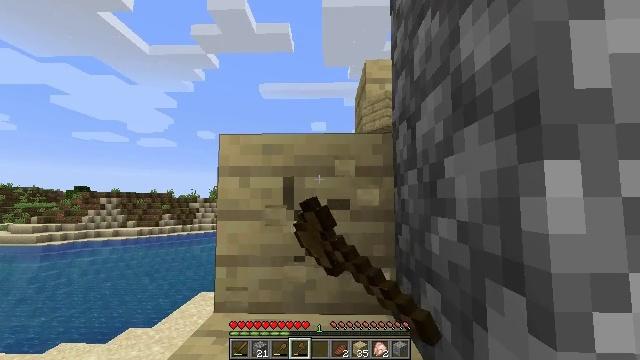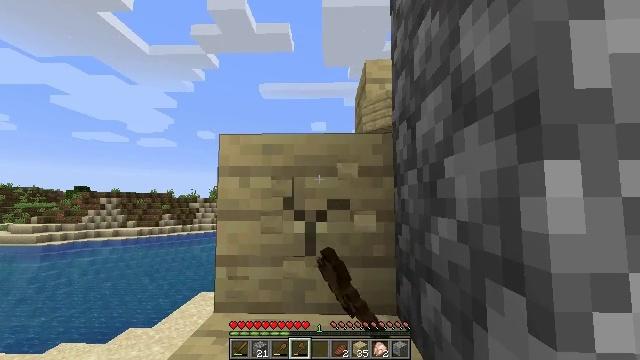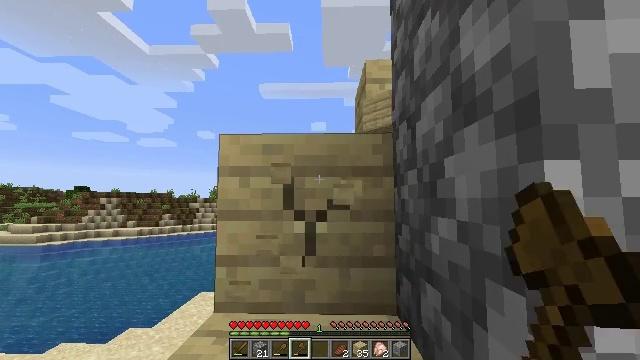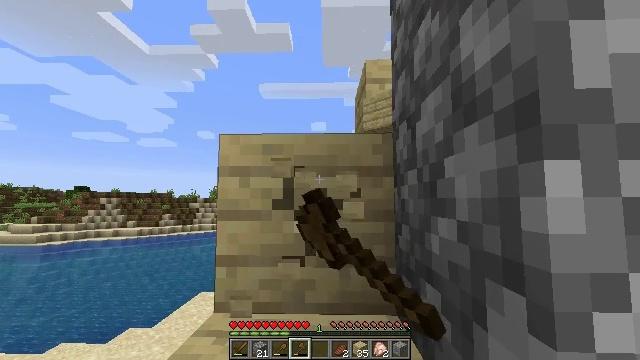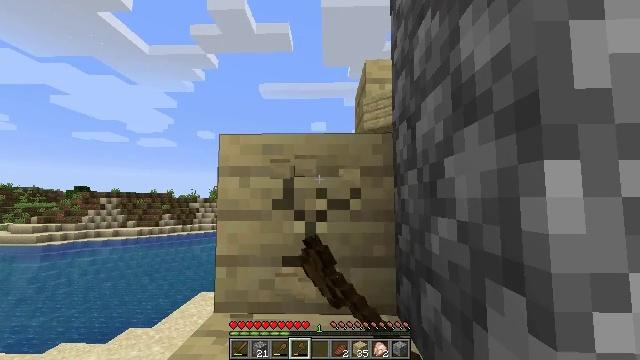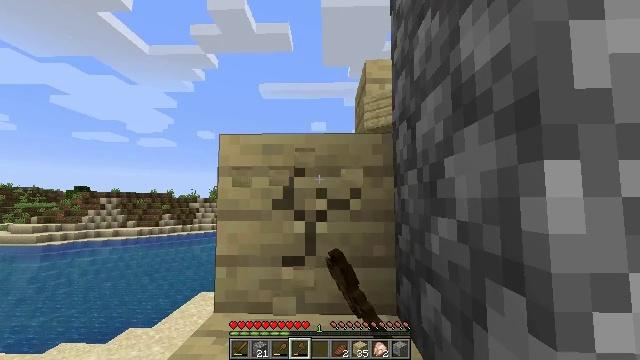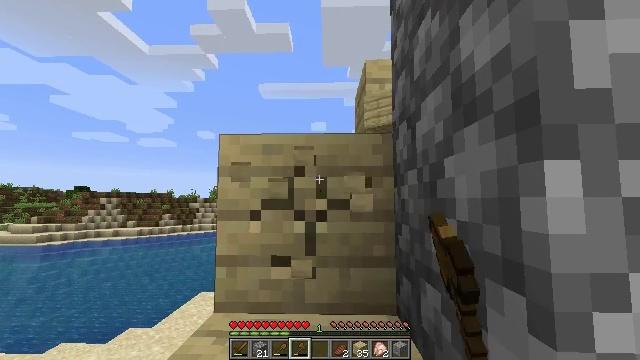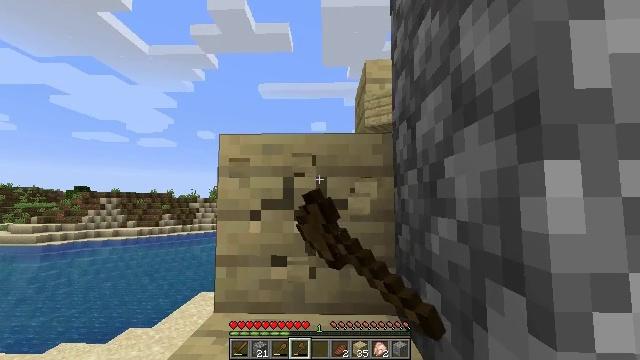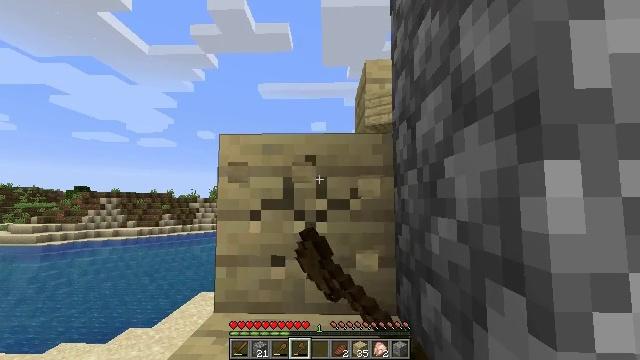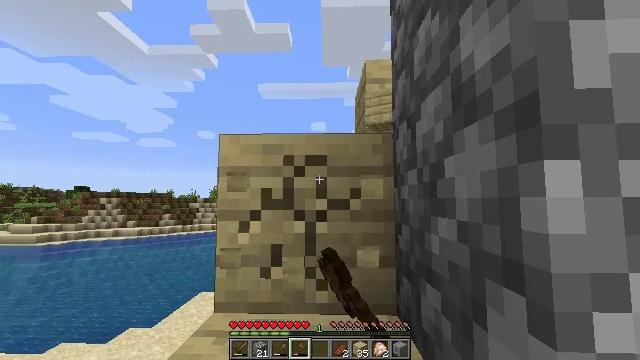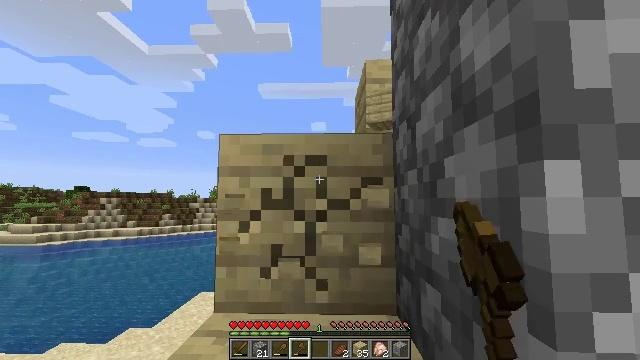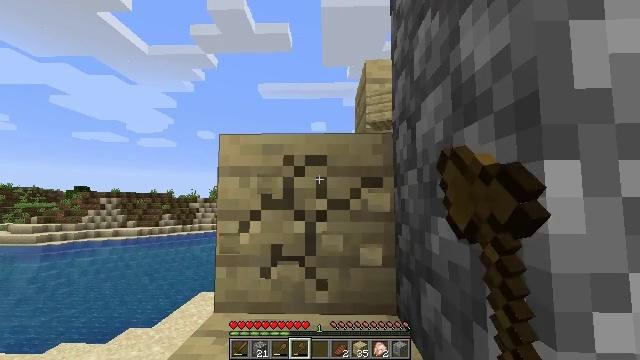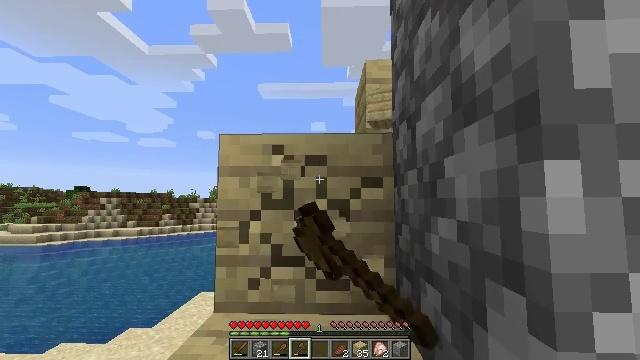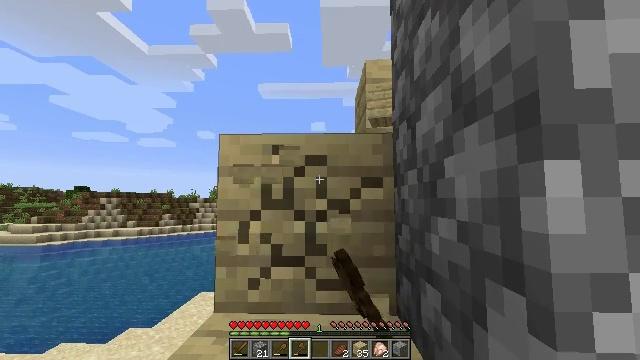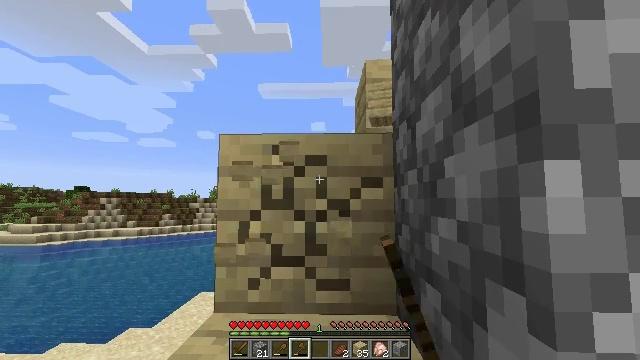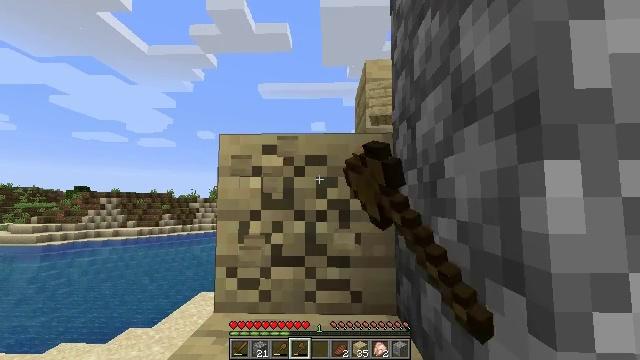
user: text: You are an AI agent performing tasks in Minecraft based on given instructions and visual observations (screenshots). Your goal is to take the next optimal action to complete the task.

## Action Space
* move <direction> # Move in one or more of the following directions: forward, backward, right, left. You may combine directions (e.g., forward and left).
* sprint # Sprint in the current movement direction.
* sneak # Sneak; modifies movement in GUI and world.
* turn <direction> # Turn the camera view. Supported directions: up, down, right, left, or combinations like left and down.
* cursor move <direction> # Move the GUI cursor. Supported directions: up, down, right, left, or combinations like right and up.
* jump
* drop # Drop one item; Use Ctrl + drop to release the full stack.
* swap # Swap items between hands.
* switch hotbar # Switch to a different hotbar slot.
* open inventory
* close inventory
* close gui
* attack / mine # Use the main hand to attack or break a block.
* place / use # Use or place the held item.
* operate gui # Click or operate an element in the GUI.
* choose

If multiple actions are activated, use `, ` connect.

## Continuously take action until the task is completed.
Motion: motion action
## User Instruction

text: Mine the birch planks.
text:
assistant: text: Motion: attack / mine
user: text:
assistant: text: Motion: attack / mine
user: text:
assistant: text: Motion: attack / mine
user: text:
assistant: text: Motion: attack / mine
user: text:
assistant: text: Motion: attack / mine
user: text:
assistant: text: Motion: attack / mine
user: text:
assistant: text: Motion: attack / mine
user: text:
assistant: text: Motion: attack / mine
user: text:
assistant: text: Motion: attack / mine
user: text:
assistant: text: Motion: attack / mine
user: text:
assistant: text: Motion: attack / mine
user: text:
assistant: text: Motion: attack / mine
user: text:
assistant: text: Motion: attack / mine
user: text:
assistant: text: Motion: attack / mine
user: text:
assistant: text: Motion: attack / mine
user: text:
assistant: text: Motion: attack / mine
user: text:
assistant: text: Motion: attack / mine
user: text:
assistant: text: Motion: attack / mine
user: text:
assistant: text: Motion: attack / mine
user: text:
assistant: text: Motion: attack / mine
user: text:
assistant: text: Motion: attack / mine
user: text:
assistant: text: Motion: attack / mine
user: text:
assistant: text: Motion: attack / mine
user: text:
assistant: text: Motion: attack / mine
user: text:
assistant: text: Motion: attack / mine
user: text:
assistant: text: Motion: attack / mine
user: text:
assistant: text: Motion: attack / mine
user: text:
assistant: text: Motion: turn down, attack / mine
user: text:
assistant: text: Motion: turn down, attack / mine
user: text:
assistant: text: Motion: turn down, attack / mine